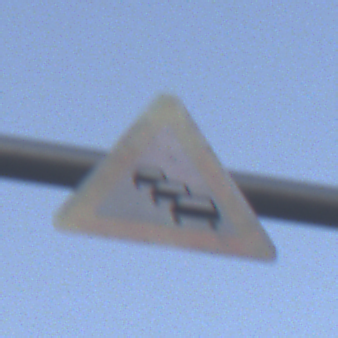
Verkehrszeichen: Stau
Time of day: SunriseSunset
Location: Outdoor (Urban)
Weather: Clear
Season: NotSpecified
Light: Natural